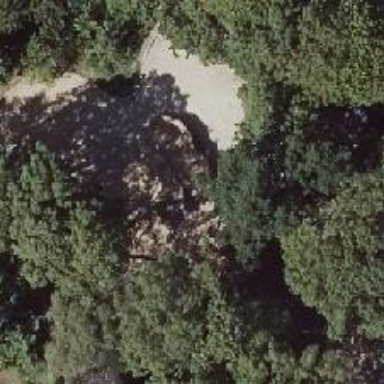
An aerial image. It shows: Playground featuring climbing wall.